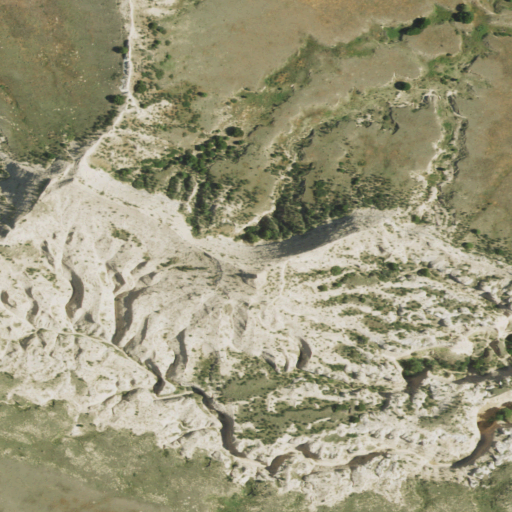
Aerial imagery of mountain in Nebraska named Rifle Sight containing grassland and barren land